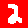
Digit: 2